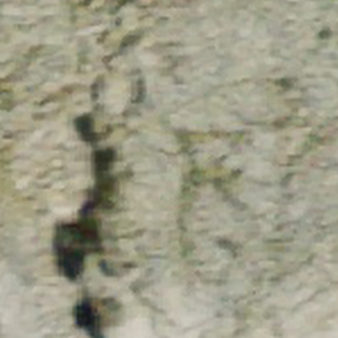
Label: other